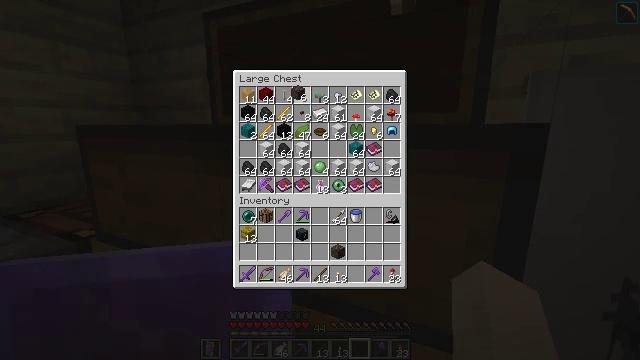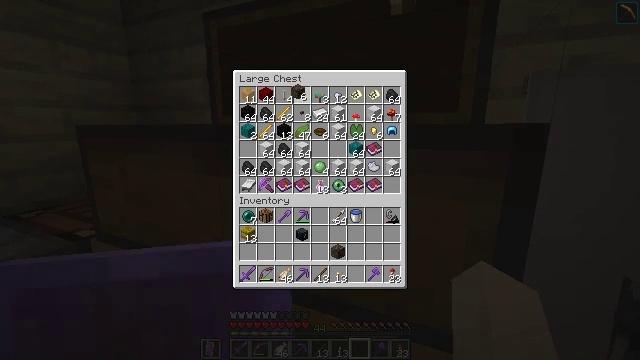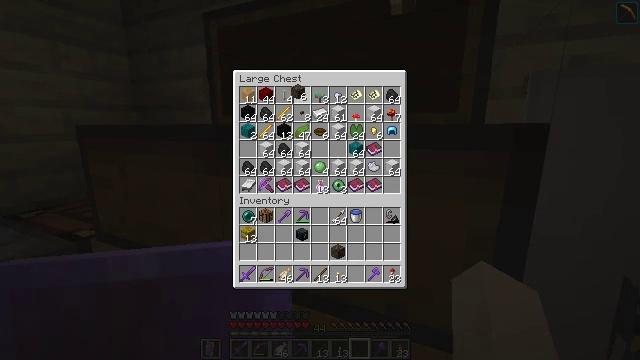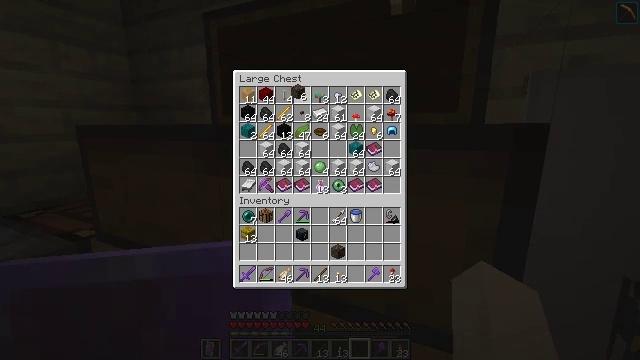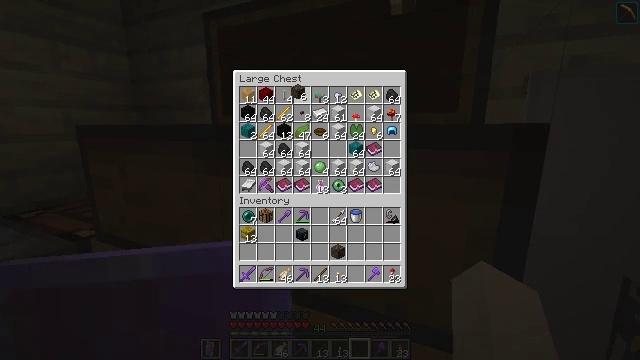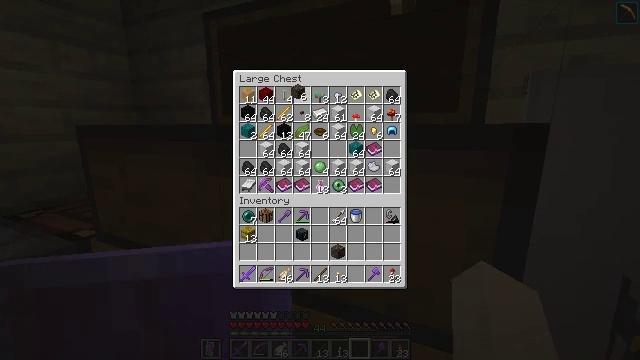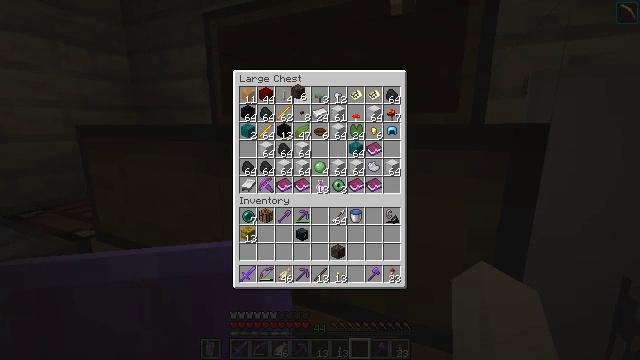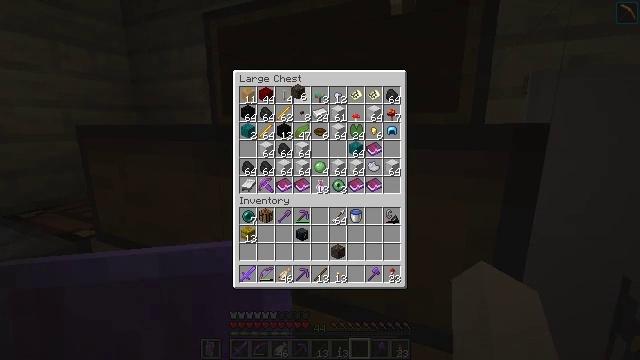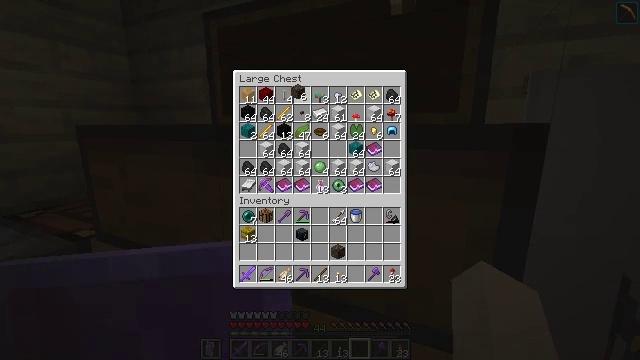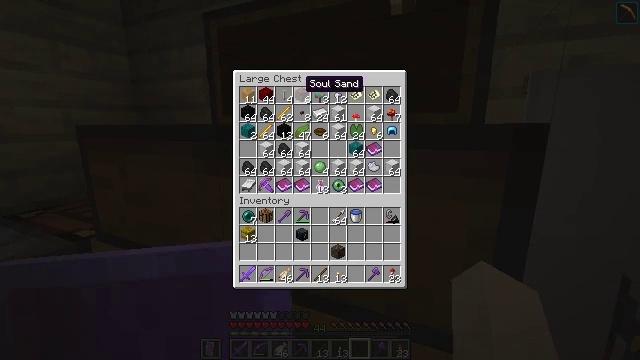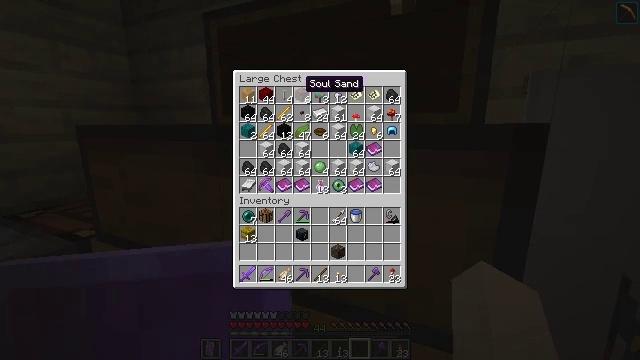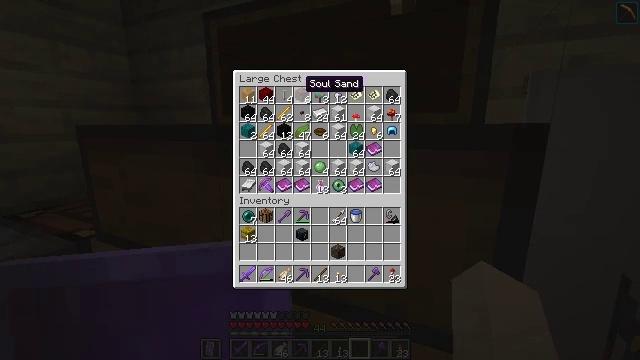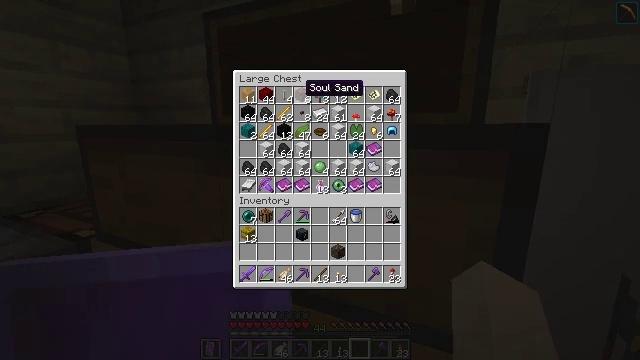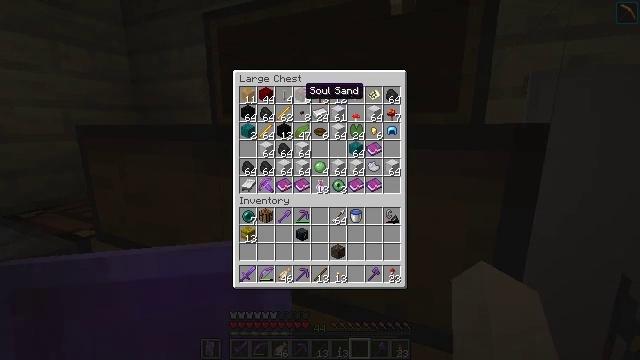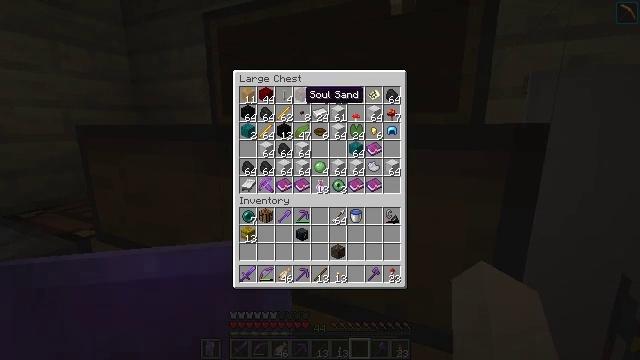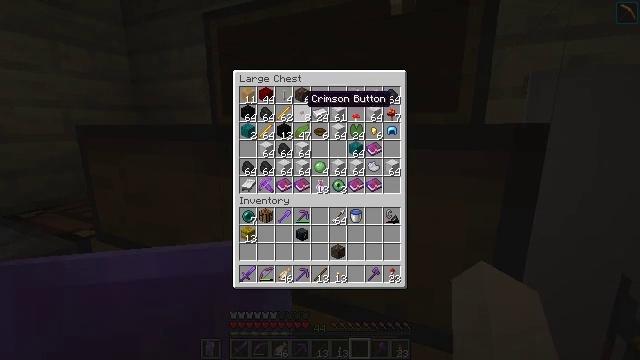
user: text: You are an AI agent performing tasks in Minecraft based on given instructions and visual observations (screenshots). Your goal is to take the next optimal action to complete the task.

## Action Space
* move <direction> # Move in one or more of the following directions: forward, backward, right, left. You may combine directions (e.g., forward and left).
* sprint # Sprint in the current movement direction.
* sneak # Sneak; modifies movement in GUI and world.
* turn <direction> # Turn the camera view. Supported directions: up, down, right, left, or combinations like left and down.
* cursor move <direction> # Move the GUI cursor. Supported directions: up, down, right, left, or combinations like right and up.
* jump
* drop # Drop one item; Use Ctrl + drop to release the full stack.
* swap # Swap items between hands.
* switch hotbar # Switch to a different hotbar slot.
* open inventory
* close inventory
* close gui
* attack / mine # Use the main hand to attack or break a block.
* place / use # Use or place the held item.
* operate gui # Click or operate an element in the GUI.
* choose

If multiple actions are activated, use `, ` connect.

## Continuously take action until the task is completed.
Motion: motion action
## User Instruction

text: craft item soul torch
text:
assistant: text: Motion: no_op
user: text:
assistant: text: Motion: no_op
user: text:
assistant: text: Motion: no_op
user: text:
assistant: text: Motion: no_op
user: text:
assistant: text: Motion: no_op
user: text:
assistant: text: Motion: attack / mine
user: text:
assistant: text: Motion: attack / mine
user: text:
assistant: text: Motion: attack / mine
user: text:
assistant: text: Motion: no_op
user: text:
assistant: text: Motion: no_op
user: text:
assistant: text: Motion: no_op
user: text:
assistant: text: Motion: no_op
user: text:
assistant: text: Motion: no_op
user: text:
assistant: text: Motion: no_op
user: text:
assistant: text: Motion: no_op
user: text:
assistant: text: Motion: no_op
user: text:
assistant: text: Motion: turn right
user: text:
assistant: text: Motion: turn right
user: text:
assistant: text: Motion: turn right
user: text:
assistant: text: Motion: no_op
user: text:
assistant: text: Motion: turn right
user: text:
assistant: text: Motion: no_op
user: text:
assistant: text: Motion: no_op
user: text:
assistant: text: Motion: no_op
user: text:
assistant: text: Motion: no_op
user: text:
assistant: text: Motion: no_op
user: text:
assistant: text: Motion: no_op
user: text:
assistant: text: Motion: no_op
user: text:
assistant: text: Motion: no_op
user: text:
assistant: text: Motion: no_op